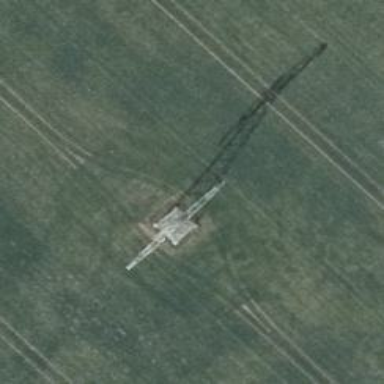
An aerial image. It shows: Power tower.